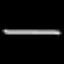
Label: line